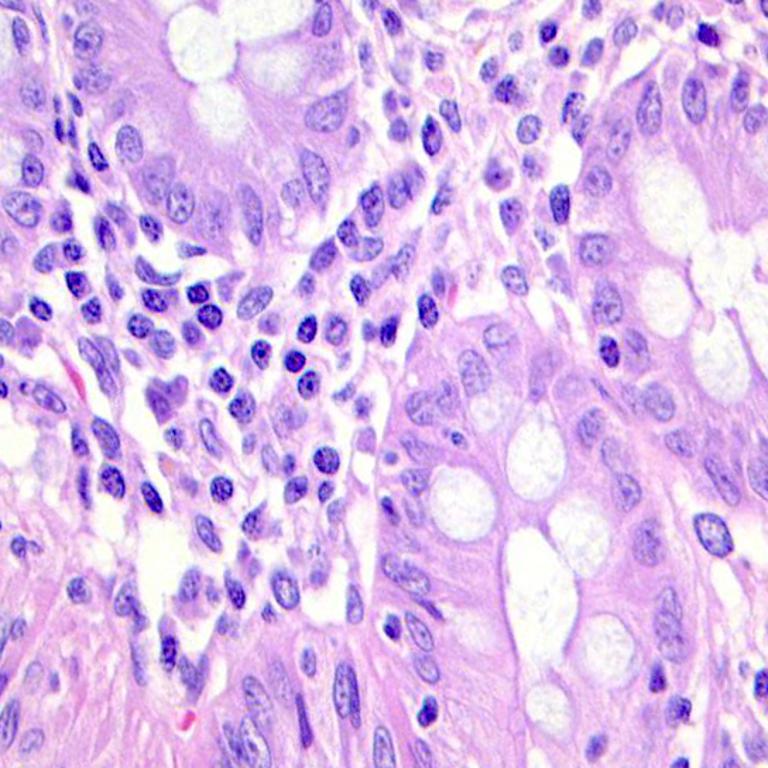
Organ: colon
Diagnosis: benign